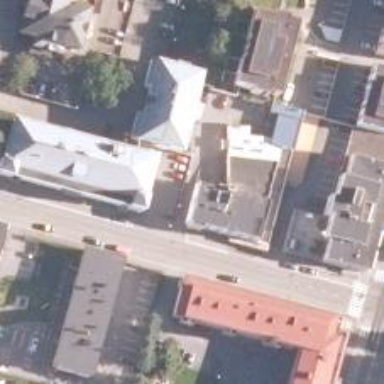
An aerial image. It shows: Cinema.